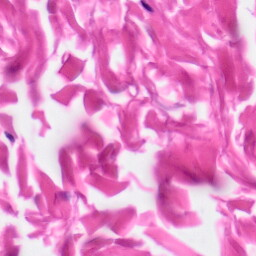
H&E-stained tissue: Skin